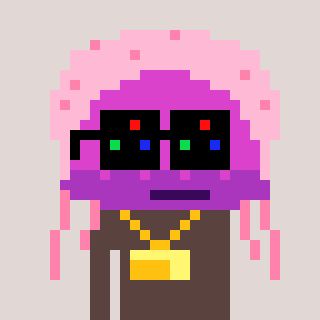
a pixel art character with square black sunglasses, a jellyfish-shaped head and a darkbrown-colored body on a warm background